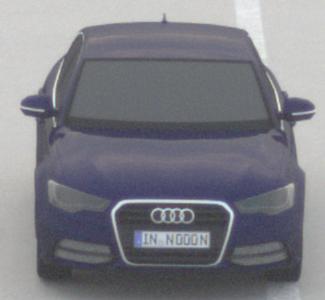
Make: Audi
Model: A6 2.0 TFSI
Detailed model: A6 (C7) Limousine
Model produced from: 2011/10
Model produced until: 2014/09
Doors: 4
Color: blue
Road condition: dry road
Daytime: morning or afternoon
Contrast: low contrast